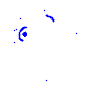
Particle: electron